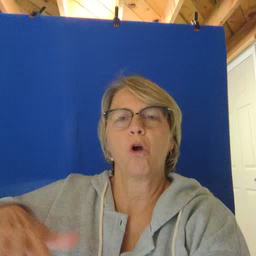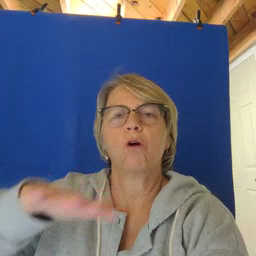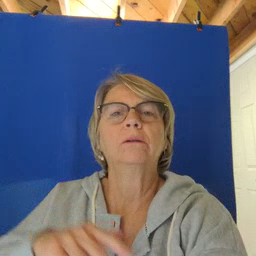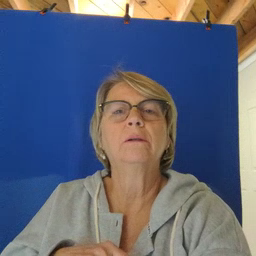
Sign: backyard